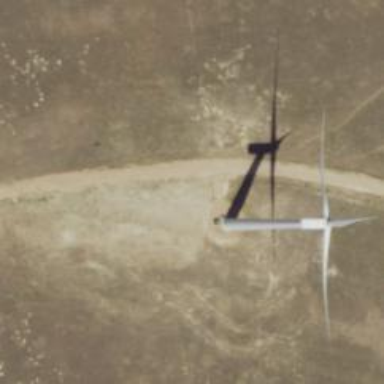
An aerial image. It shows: Wind generator in the form of horizontal axis wind turbine.